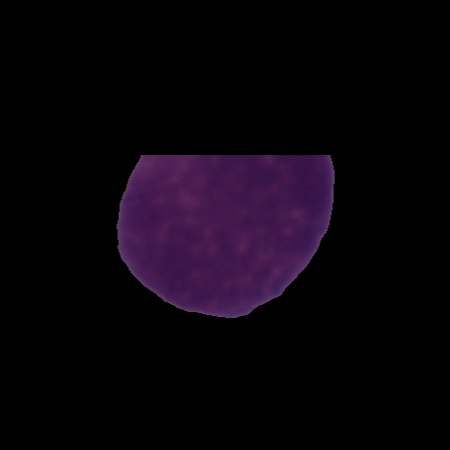
Label: cancer